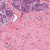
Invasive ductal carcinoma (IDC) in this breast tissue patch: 0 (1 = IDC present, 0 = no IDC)